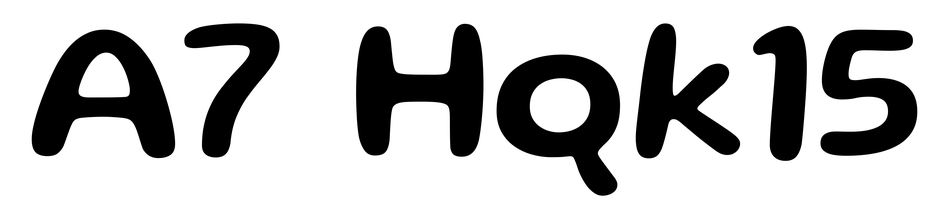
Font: Gluten_Medium